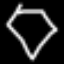
Label: diamond